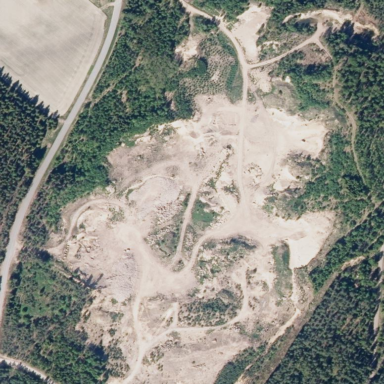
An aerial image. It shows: Quarry area.